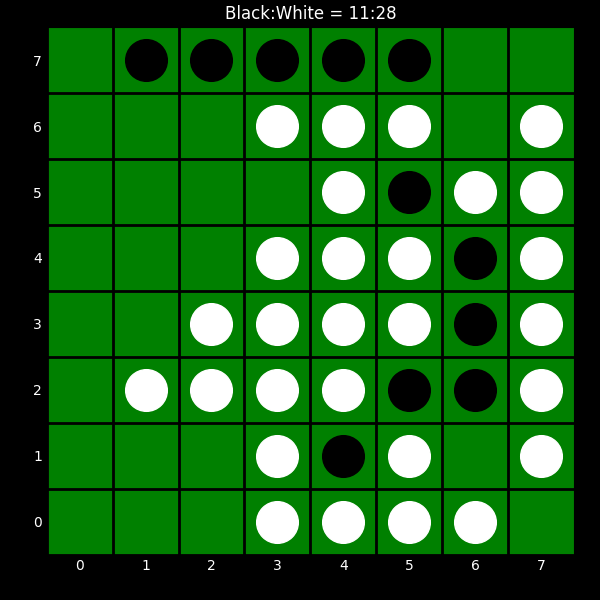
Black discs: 11
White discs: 28